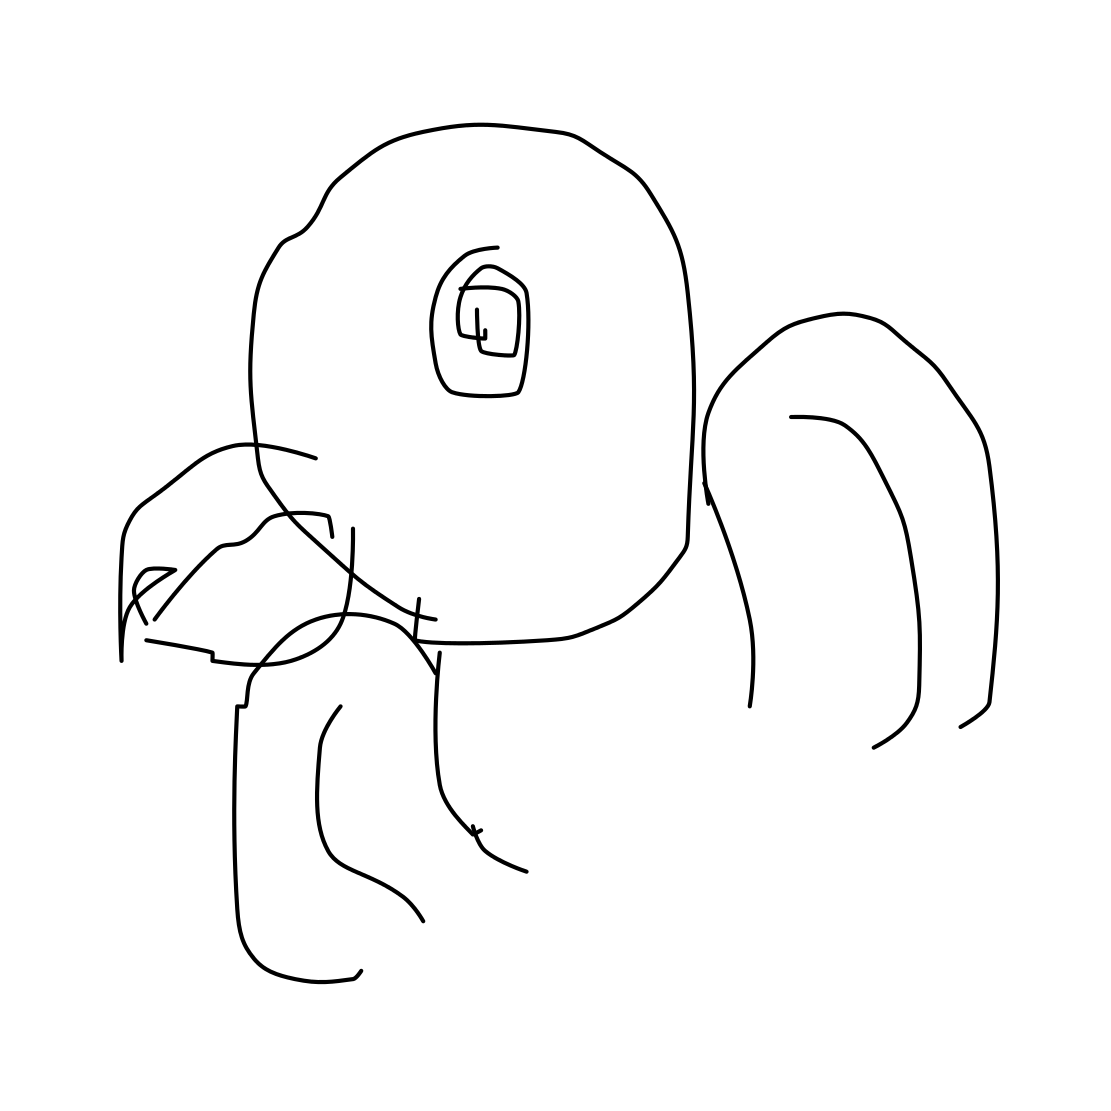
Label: parrot